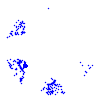
Particle: pion